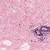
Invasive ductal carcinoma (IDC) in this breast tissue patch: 0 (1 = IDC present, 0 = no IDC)